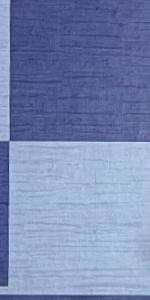
Label: Empty